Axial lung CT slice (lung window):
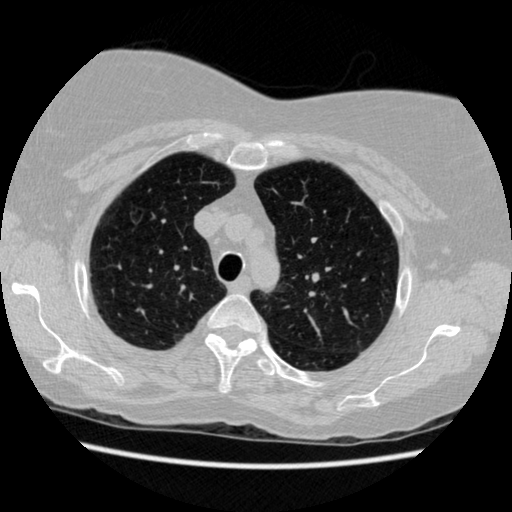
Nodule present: no